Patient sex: M
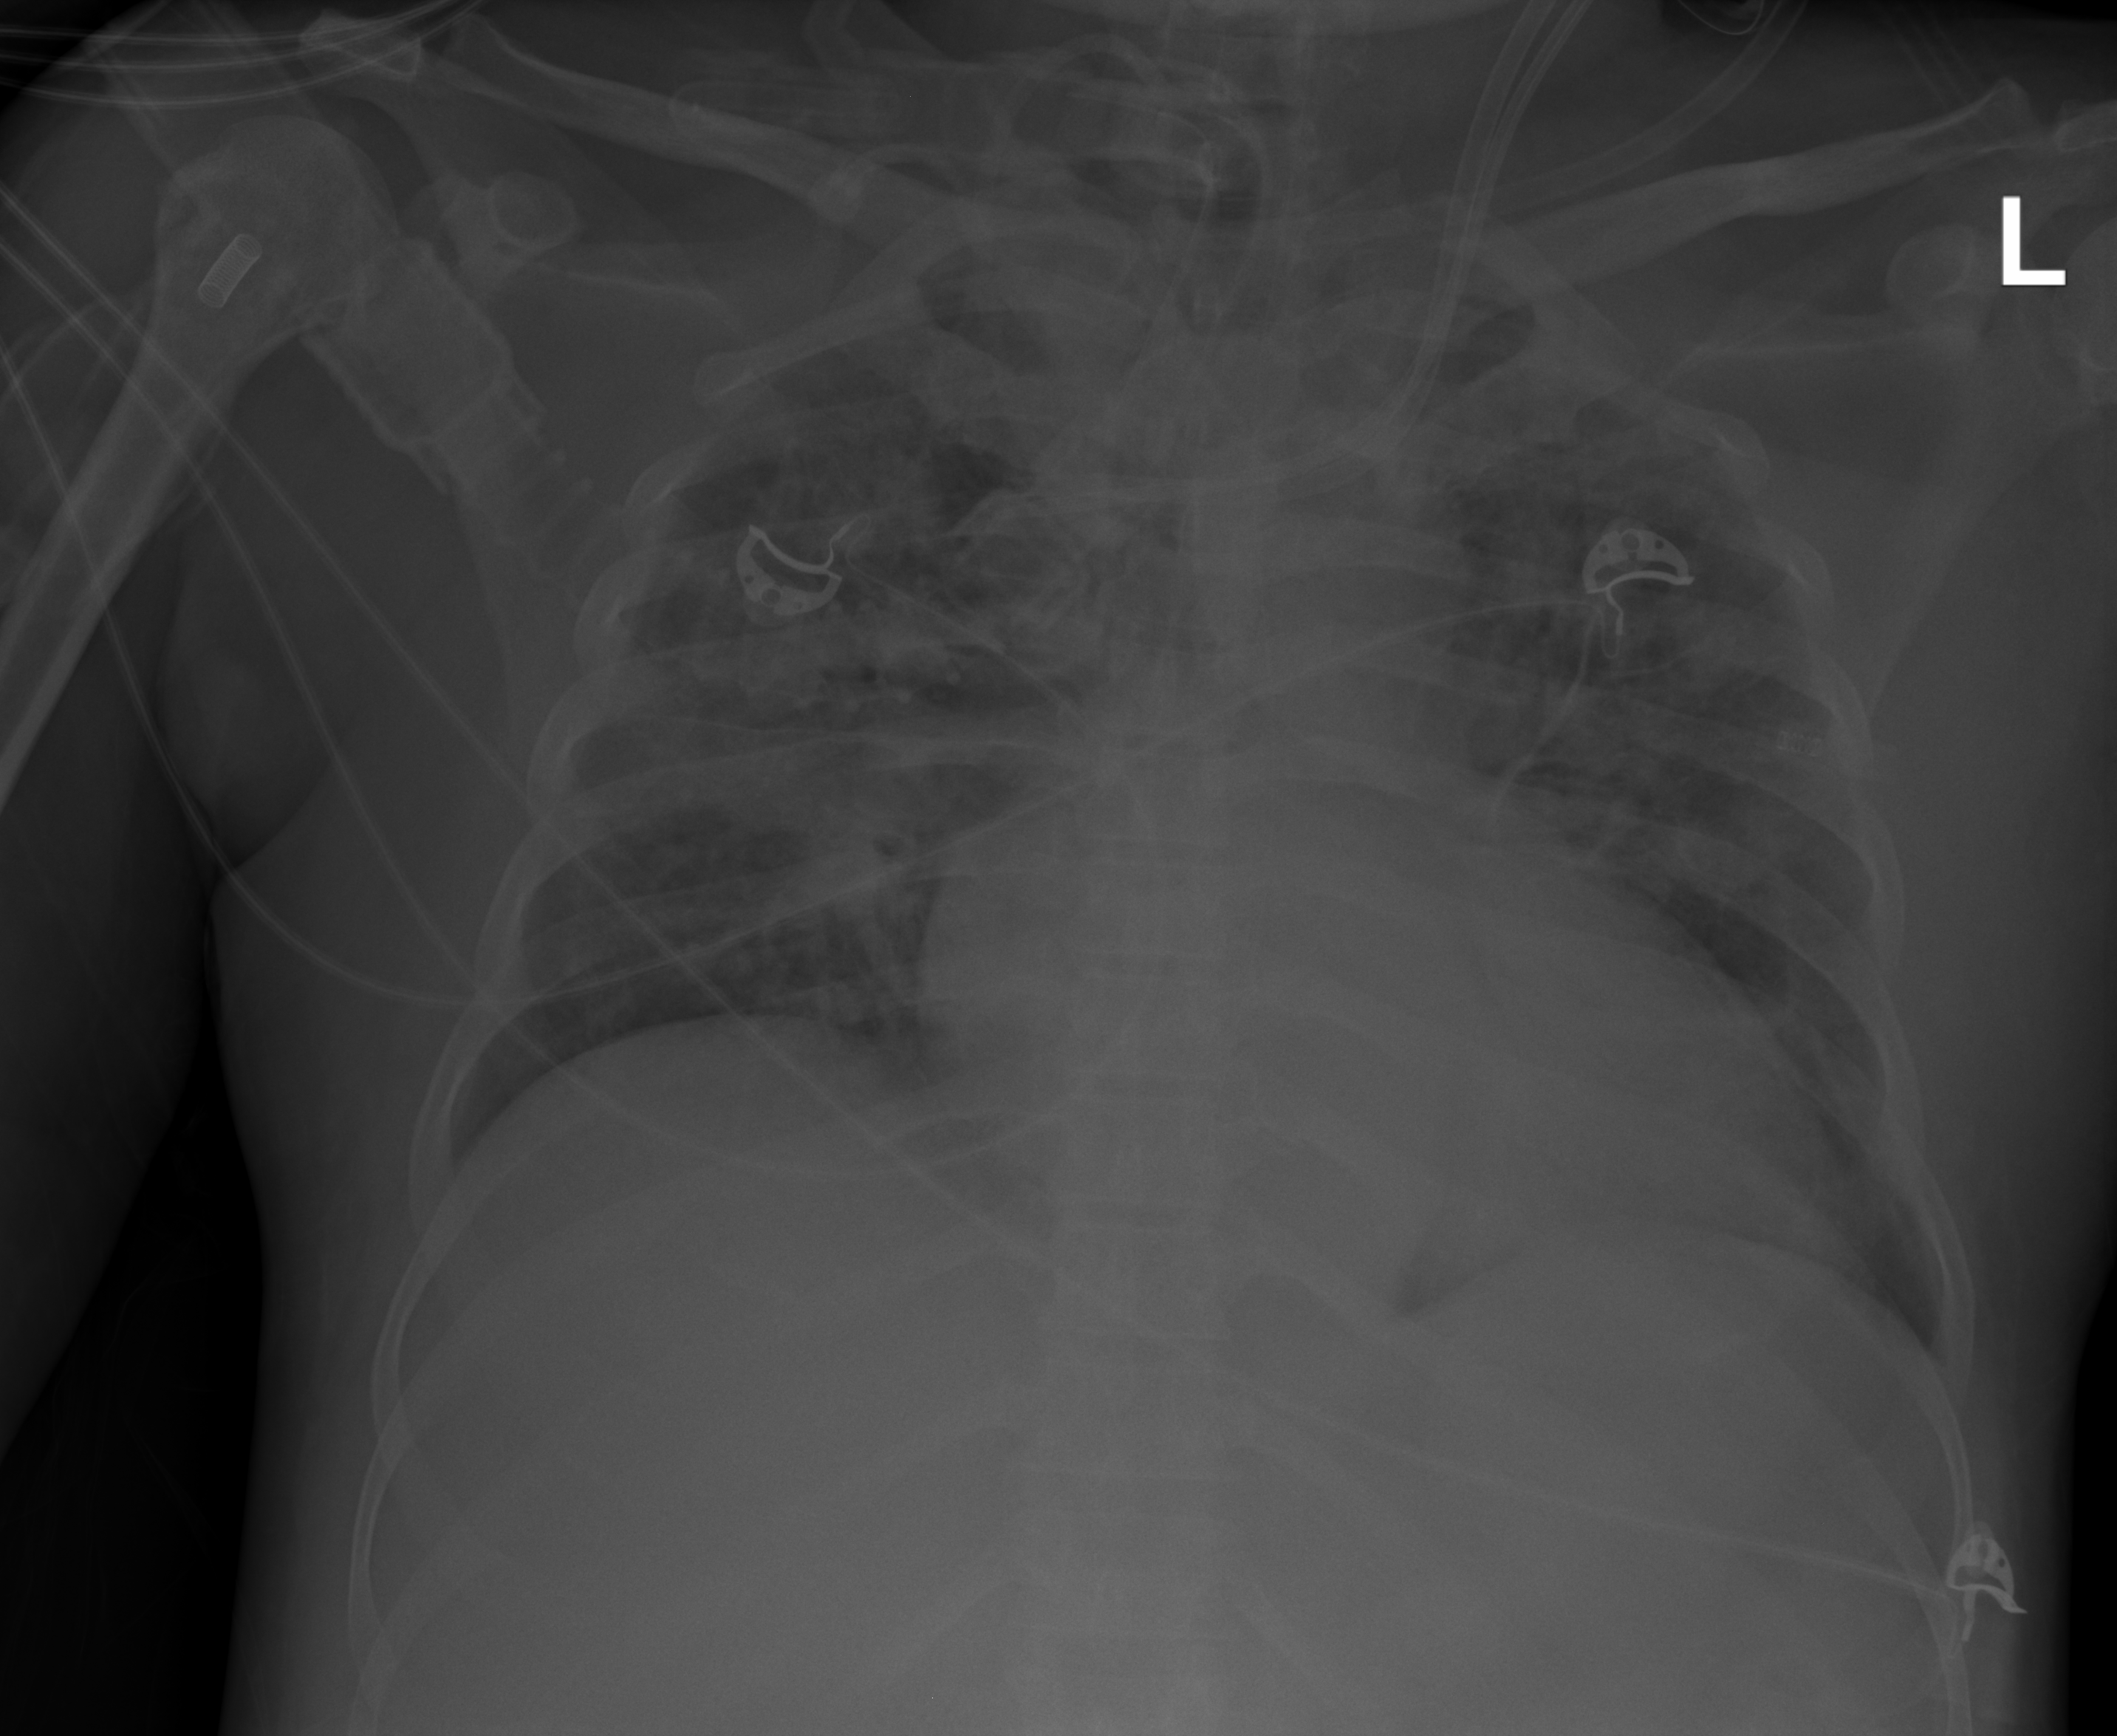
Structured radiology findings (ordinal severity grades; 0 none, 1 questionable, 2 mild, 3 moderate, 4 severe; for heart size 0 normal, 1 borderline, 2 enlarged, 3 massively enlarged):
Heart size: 2
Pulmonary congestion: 0
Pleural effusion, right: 0
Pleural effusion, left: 0
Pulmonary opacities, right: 3
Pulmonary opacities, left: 3
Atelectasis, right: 2
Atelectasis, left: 2